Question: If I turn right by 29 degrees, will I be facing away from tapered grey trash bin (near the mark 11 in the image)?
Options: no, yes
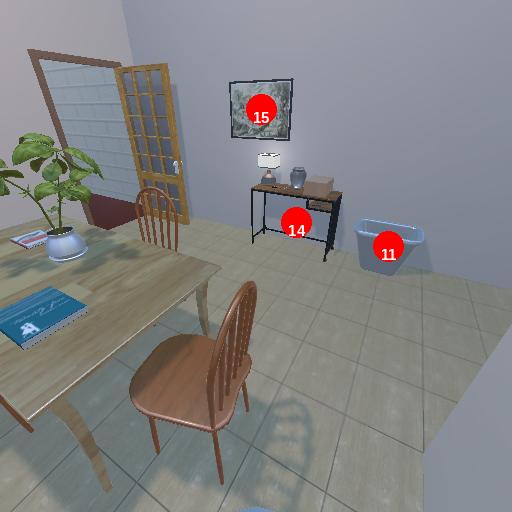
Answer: no